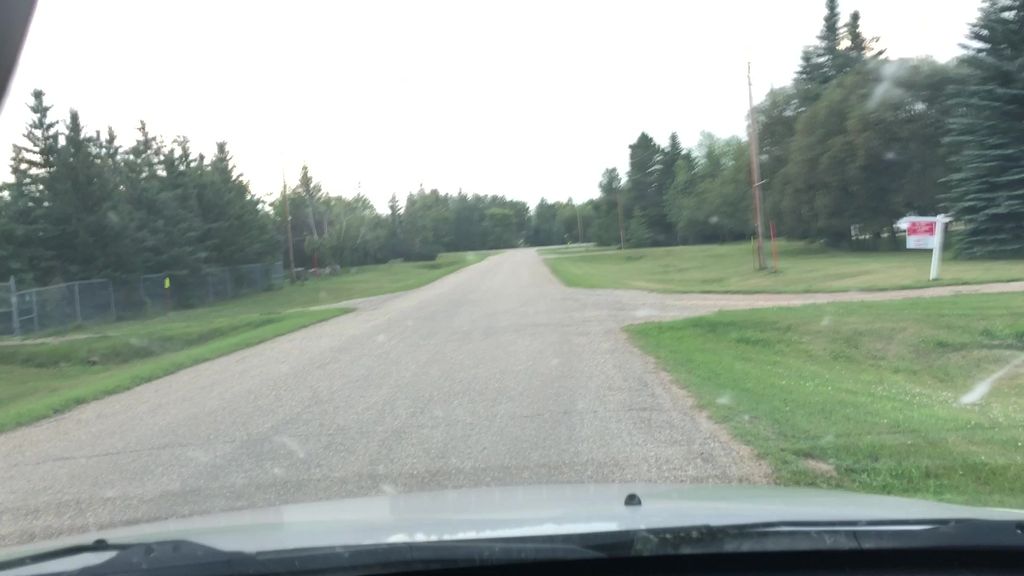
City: edmonton